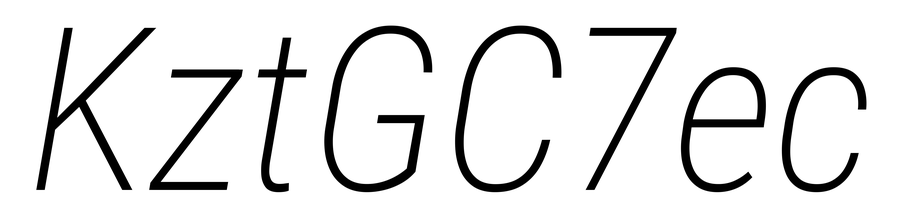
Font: Roboto-Italic_Condensed_ExtraLight_Italic